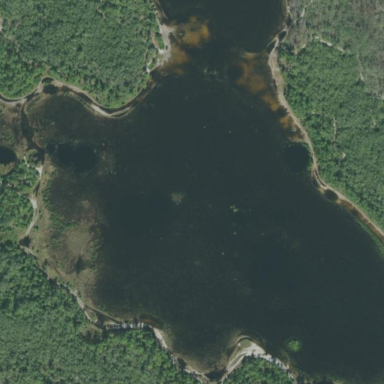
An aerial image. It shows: Beautiful lake surrounded by nature.